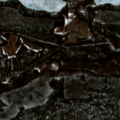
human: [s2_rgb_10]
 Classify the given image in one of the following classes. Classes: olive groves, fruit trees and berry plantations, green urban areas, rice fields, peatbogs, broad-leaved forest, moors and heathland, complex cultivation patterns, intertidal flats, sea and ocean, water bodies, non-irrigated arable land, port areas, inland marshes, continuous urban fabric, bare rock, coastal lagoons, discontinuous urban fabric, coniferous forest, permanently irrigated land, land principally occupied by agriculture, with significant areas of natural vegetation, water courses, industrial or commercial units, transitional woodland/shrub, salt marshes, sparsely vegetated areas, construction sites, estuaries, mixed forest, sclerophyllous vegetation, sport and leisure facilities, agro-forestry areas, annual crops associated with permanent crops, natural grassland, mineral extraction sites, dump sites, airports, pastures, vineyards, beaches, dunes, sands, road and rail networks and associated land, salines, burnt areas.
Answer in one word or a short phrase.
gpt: coniferous forest, mixed forest, water bodies